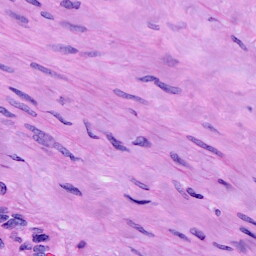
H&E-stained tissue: Cervix